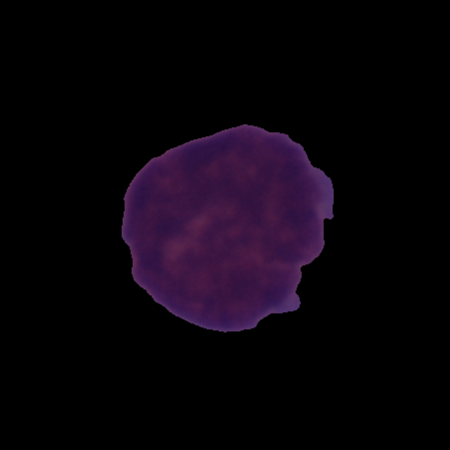
Label: cancer